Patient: sex M, age 81
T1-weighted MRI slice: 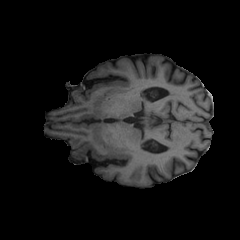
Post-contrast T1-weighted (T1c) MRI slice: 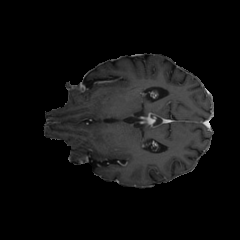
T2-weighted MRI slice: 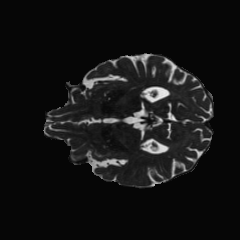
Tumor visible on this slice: no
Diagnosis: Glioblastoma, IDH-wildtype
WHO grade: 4